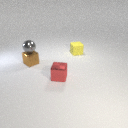
small yellow rubber cube to the right of small brown metal cube